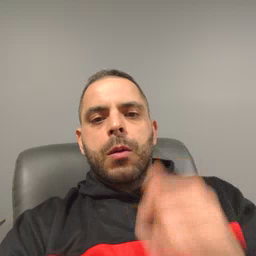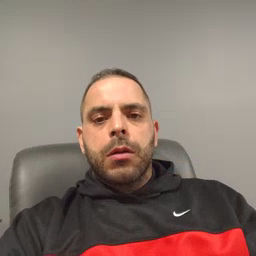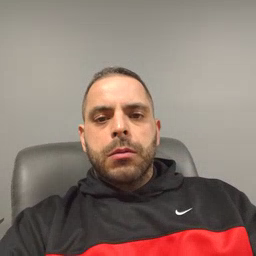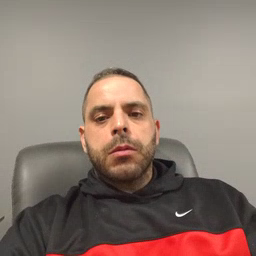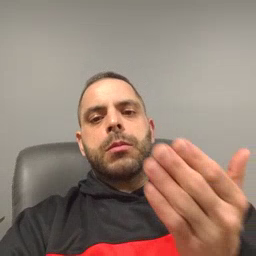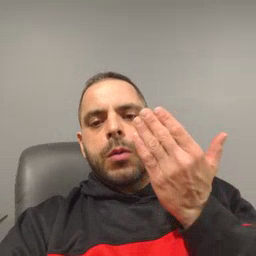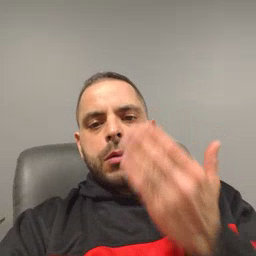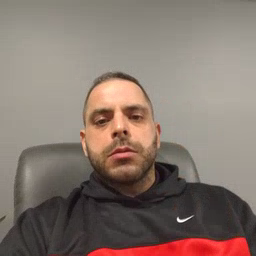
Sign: morning